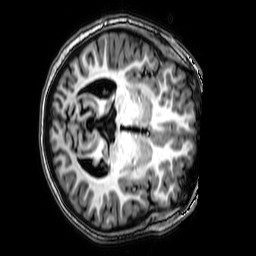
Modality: T1w
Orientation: axial
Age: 17
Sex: female
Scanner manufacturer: philips
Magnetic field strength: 3 T
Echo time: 0.0038 s